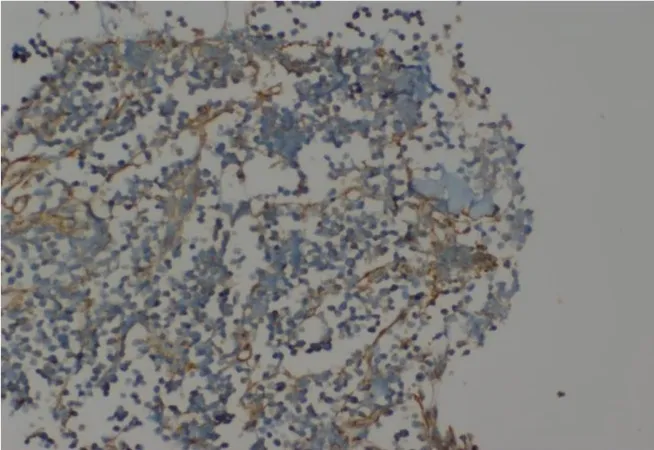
IHC analysis for LCA showing negative uptake by blast cells.
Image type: pathology (immunostaining)